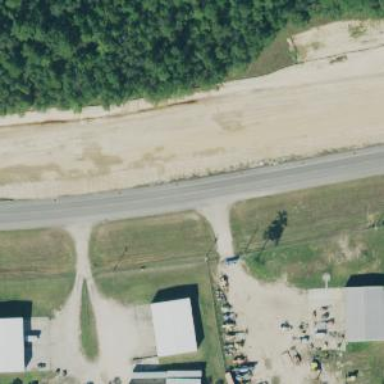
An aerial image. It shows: Primary highway.